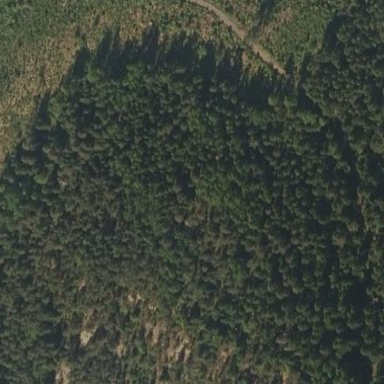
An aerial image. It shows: Woodland with evergreen needle-leaved trees.